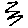
Label: zigzag